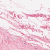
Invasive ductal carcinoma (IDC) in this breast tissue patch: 0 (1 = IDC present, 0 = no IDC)